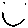
Label: smiley face